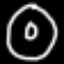
Label: donut